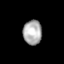
Tissue: skin
Cell type: Epithelial cells
Senescence score: 0.2825
Nuclear area (px): 451
Mean DAPI intensity: 173.131